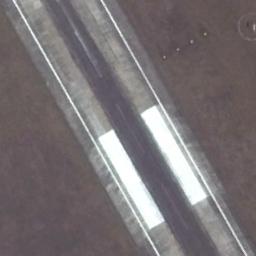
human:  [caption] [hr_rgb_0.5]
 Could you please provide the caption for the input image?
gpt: The runway with two aiming point markings goes through the clearing .

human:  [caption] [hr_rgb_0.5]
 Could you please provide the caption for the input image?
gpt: The runway is surrounded by open space .

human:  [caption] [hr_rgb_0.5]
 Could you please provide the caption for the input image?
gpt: The runway is on the bare land .

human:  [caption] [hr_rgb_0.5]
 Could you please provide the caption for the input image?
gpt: Next to the runway is dark brown nude ground with white short and thick markings on the runway .

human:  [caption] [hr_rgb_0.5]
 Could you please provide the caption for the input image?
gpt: There are brown bare land beside the runway .